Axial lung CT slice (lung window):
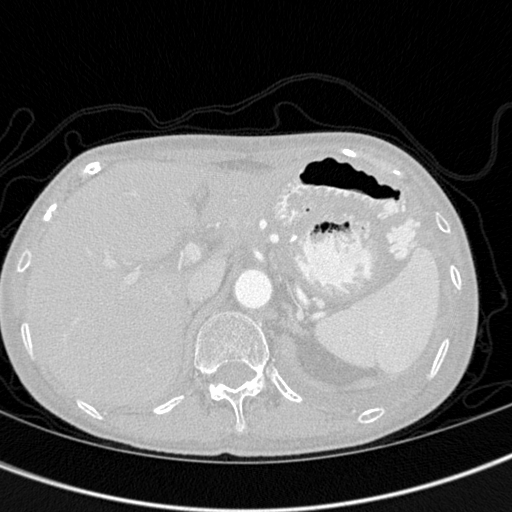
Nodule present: no